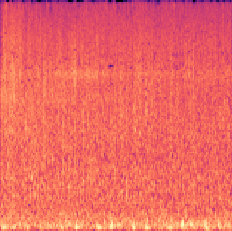
Sound class: Rain